Brain MRI study timepoint: followup_recurrence
T1CE (contrast-enhanced T1) slice:
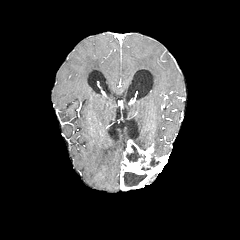
T2-FLAIR slice:
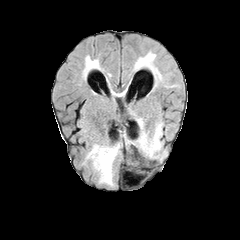